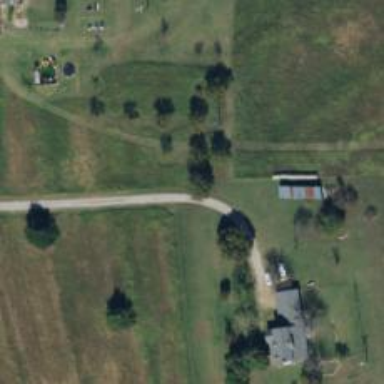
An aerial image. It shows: Driveway.